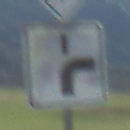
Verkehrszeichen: VerlaufVorfahrtsstrasse8
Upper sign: Vorfahrtsstrasse
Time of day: MorningAfternoon
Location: Outdoor (Nature)
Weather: PartlyCloudy
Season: NotSpecified
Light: Natural